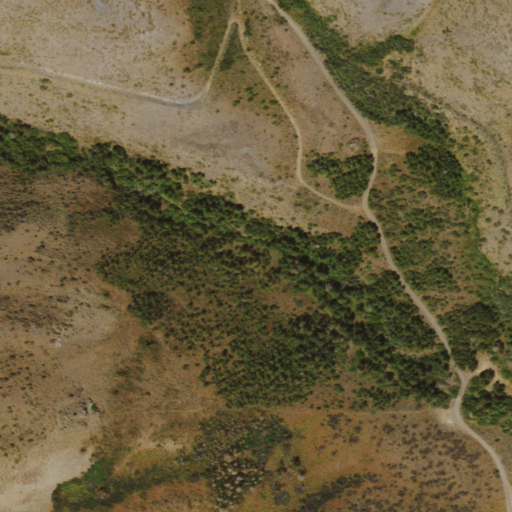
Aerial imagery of valley in Nevada named Road Canyon containing shrub, grassland, deciduous forest, and evergreen forest